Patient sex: M
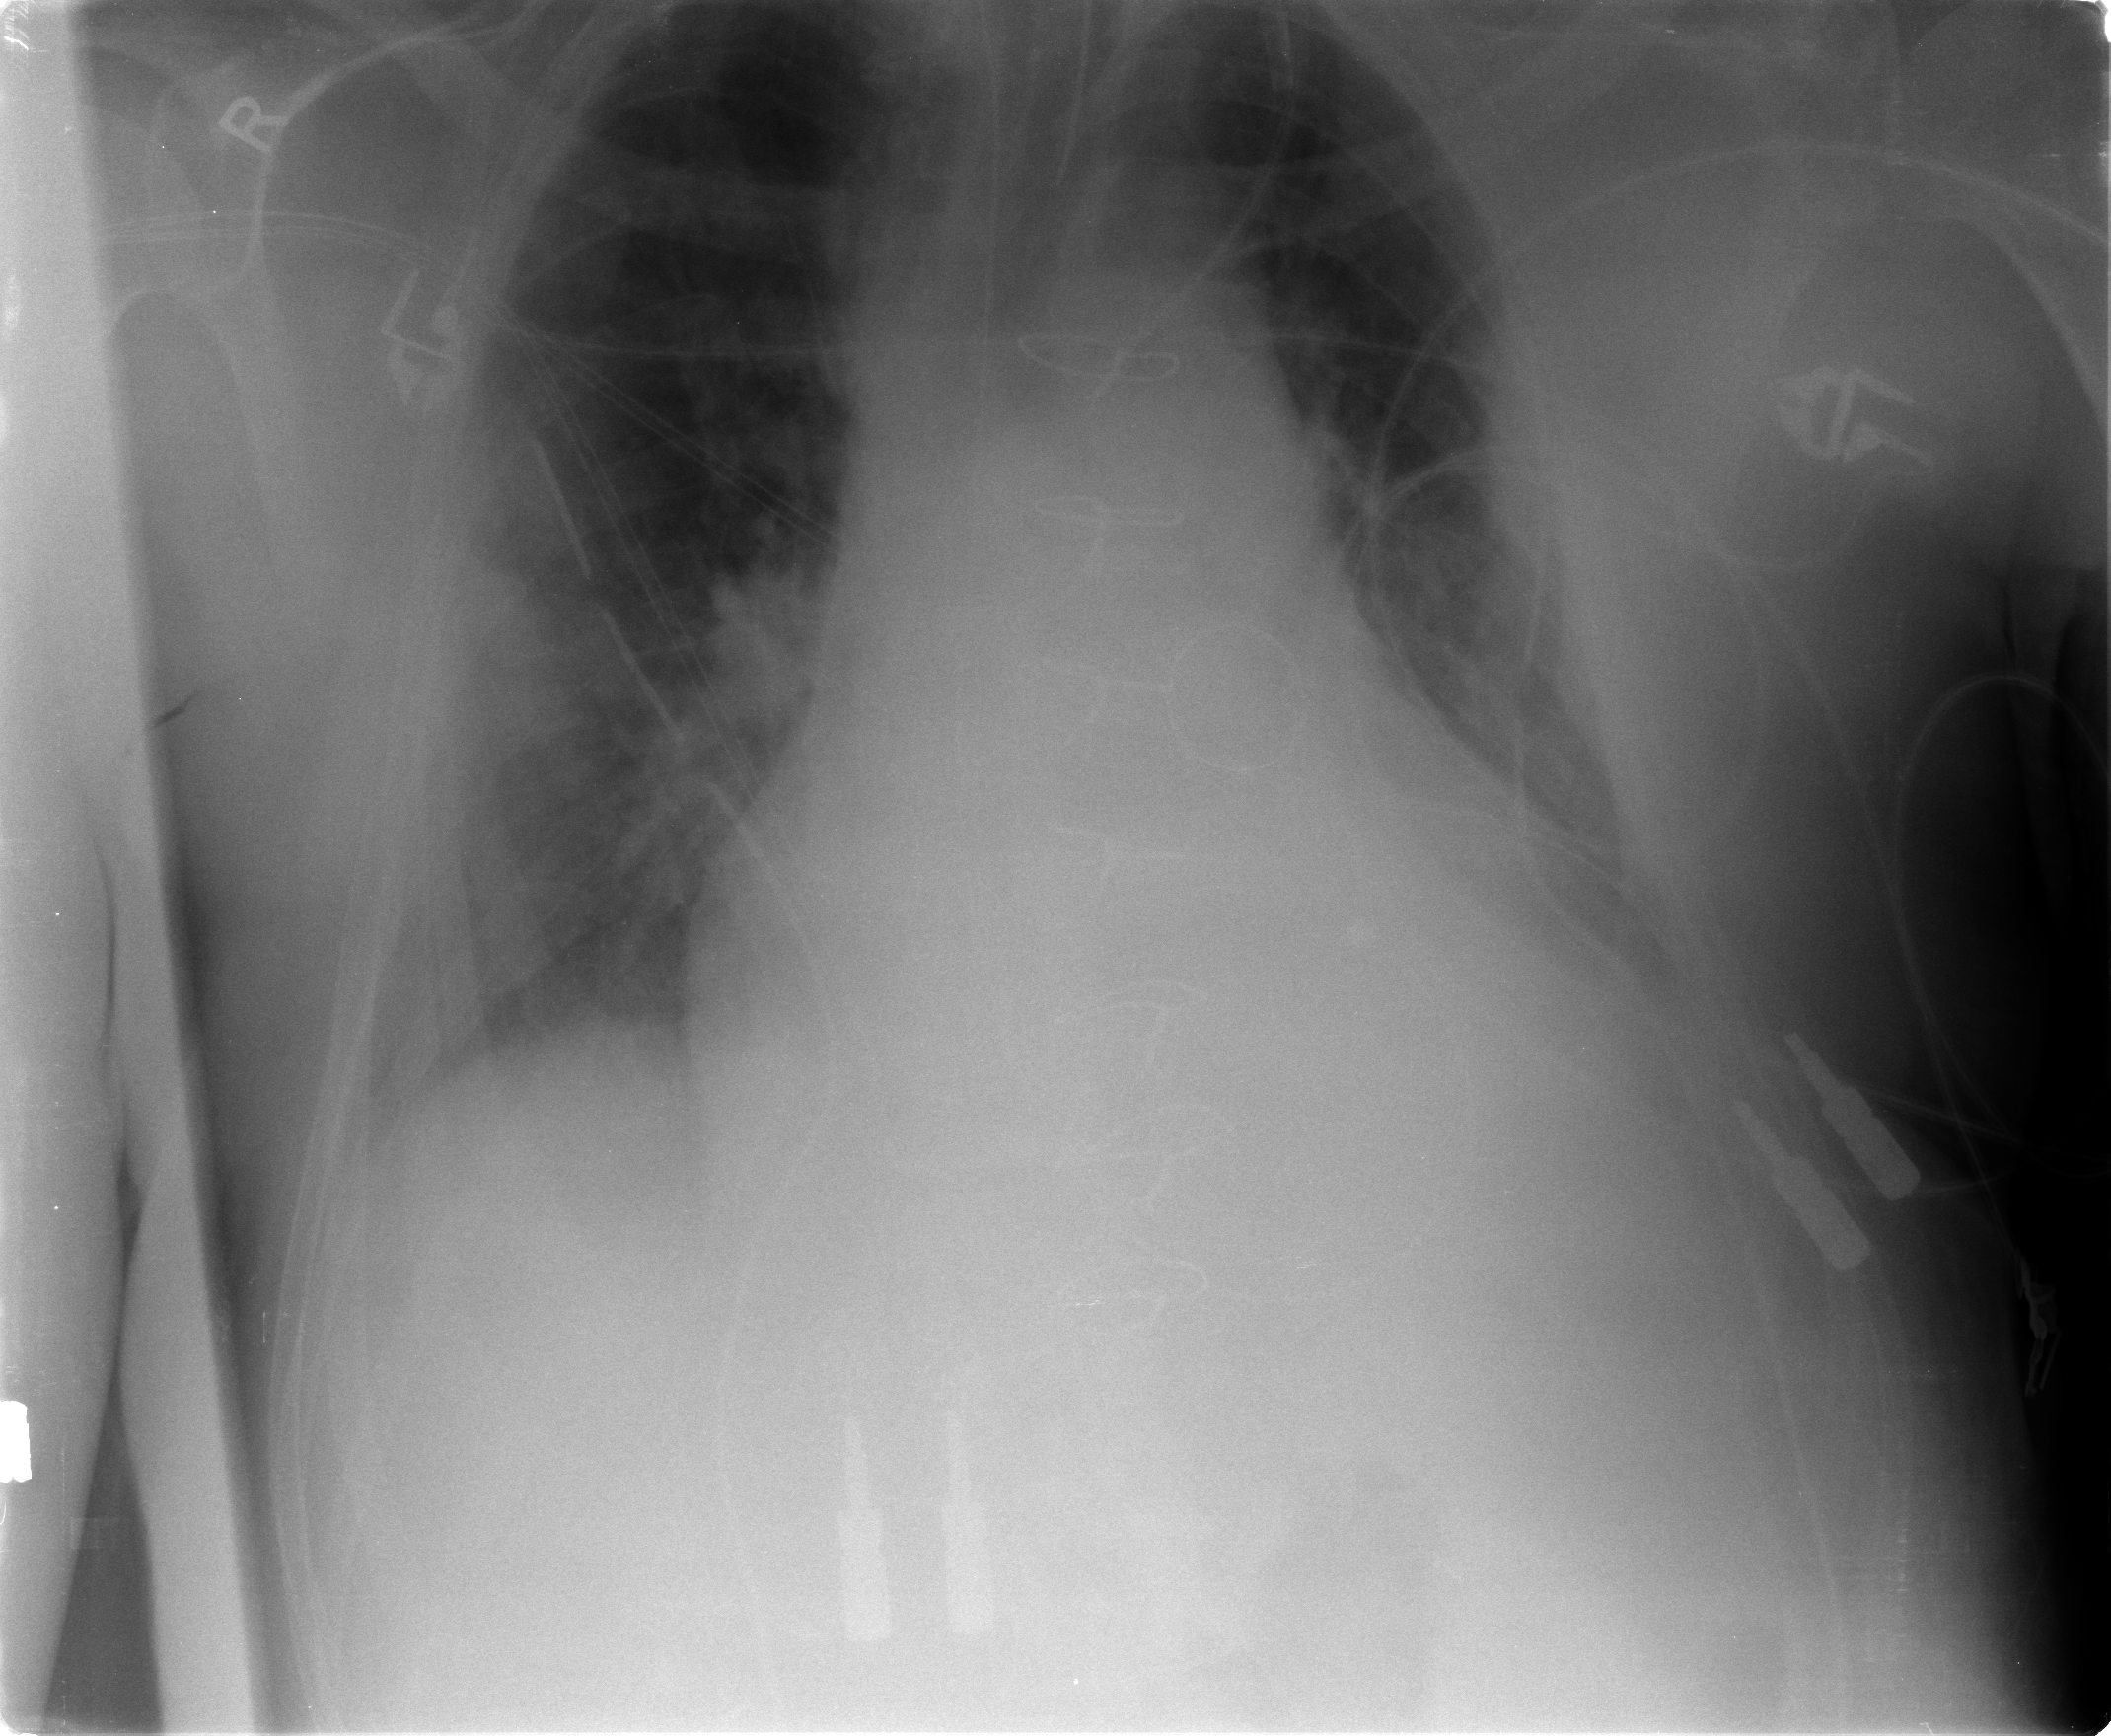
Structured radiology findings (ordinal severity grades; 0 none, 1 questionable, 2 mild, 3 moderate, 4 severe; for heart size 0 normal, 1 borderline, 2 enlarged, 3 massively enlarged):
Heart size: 2
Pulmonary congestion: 2
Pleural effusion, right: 0
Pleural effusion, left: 2
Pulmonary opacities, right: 2
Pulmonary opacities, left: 0
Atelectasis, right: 2
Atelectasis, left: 2